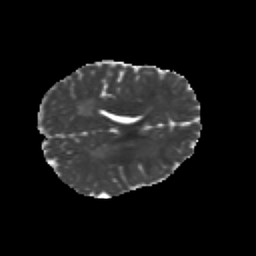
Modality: MD
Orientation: axial
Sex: male
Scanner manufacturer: siemens
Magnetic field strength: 3 T
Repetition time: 5 s
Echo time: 0.071 s